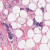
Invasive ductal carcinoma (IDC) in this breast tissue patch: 1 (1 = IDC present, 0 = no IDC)